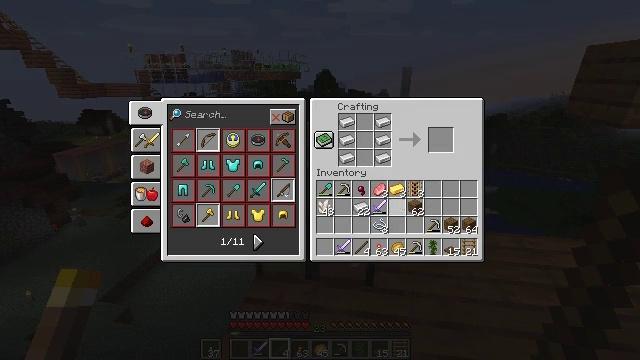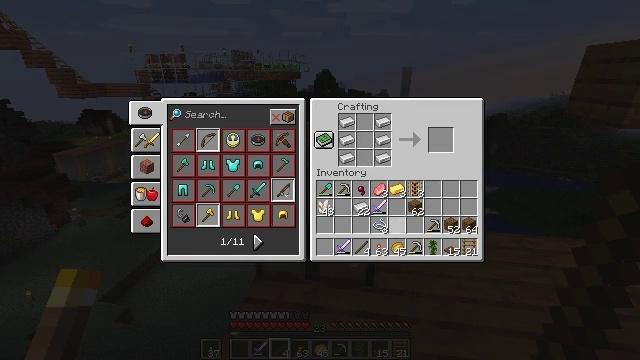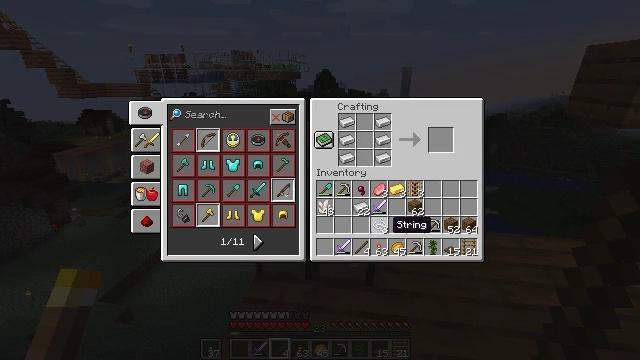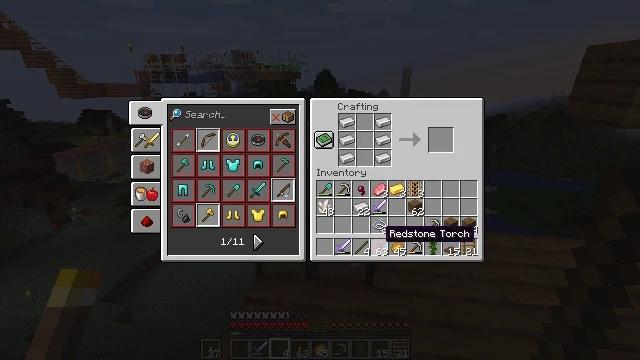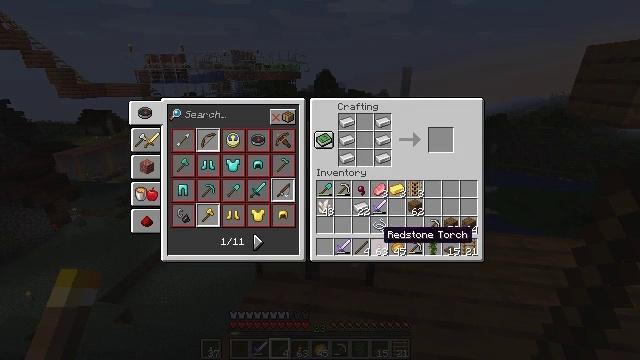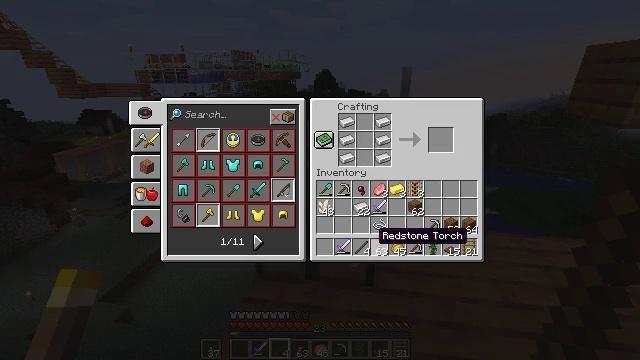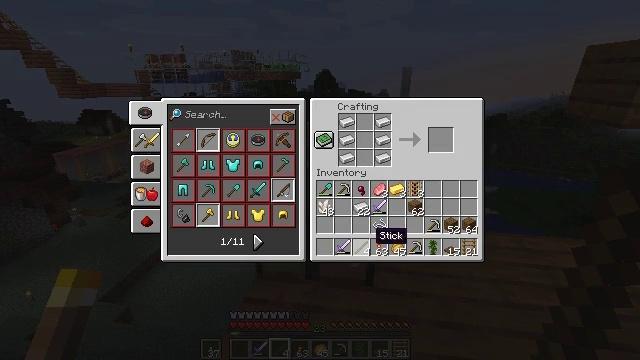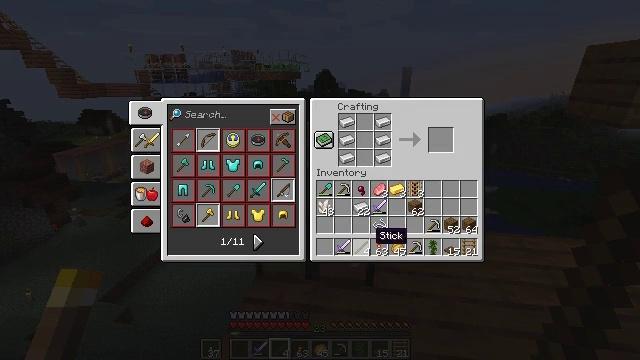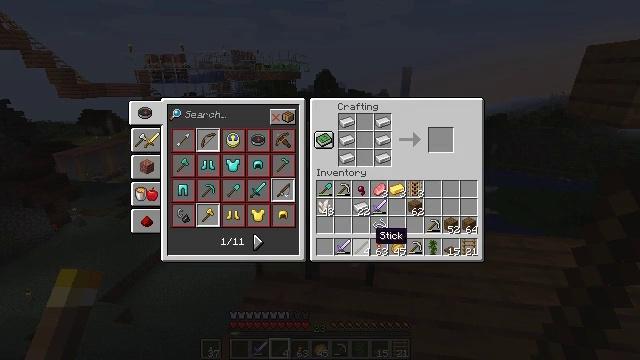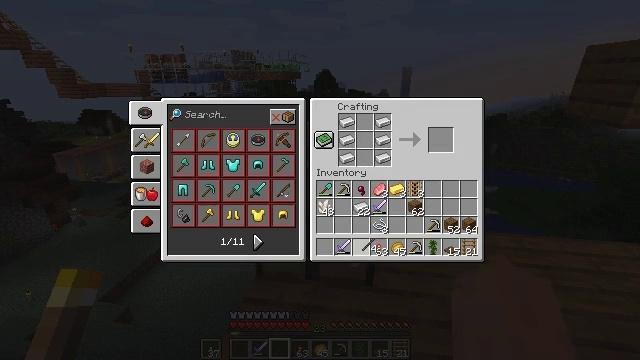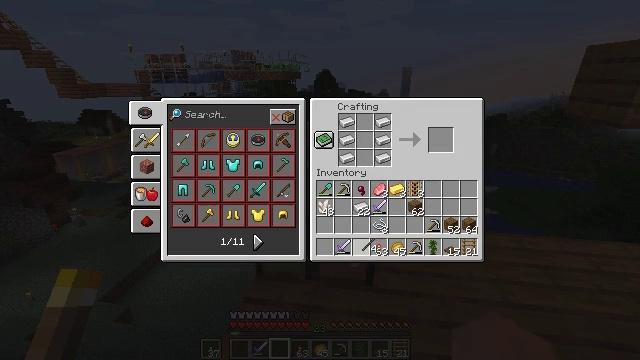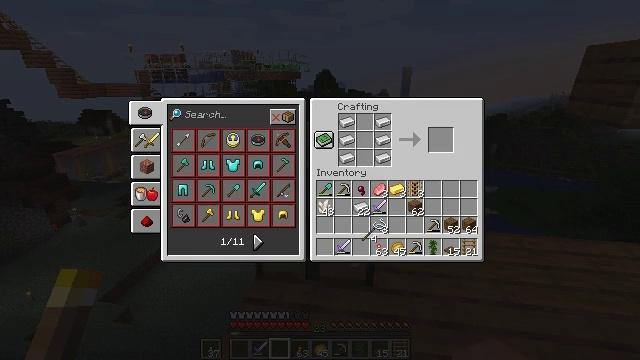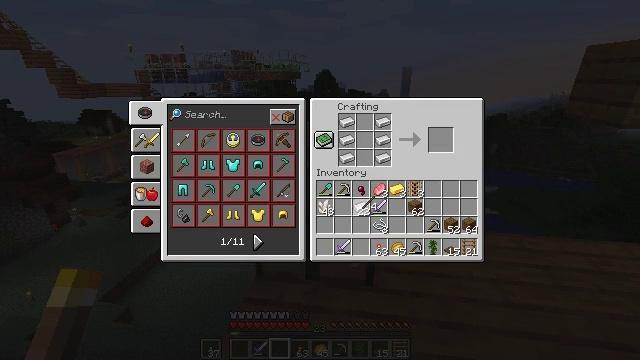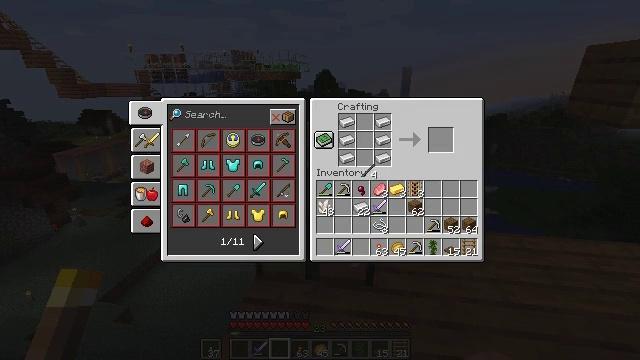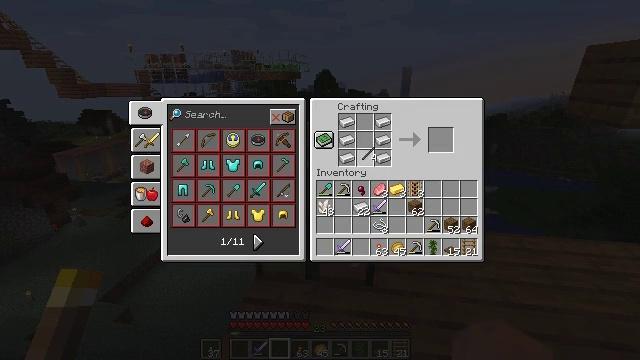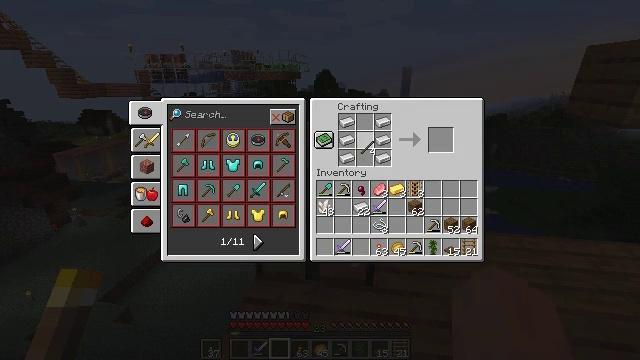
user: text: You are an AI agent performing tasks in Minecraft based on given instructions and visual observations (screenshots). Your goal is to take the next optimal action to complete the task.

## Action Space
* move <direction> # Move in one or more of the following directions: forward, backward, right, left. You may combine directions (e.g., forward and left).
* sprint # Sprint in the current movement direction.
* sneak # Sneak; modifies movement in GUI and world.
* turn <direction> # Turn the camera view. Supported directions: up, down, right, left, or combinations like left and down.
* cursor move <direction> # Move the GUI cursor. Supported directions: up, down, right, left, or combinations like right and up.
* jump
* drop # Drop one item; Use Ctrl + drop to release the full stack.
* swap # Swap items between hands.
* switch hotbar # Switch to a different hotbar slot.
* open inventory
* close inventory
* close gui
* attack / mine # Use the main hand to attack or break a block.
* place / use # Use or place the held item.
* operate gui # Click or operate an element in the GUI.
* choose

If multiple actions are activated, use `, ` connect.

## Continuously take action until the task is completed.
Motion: motion action
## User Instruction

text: Open a crafting table to craft a rail.
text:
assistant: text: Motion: cursor move down
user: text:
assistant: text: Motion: cursor move down
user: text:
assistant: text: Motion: cursor move down
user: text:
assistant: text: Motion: no_op
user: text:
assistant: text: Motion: no_op
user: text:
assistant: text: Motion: no_op
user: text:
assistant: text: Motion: no_op
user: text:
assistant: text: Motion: no_op
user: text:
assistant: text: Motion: operate gui
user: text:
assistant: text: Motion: operate gui
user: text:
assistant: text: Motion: cursor move up, operate gui
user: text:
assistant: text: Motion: cursor move up
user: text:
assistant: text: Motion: cursor move up
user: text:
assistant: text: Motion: cursor move up
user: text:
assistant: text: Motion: no_op
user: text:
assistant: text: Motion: no_op
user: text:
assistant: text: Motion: no_op
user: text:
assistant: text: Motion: no_op
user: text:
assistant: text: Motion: no_op
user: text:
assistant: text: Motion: operate gui
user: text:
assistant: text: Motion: operate gui
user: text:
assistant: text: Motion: operate gui
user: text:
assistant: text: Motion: no_op
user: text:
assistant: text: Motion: cursor move right
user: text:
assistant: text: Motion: cursor move right
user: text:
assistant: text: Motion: cursor move right and down
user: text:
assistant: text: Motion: cursor move right
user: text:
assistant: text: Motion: no_op
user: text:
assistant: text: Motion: sneak
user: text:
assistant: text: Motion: sneak